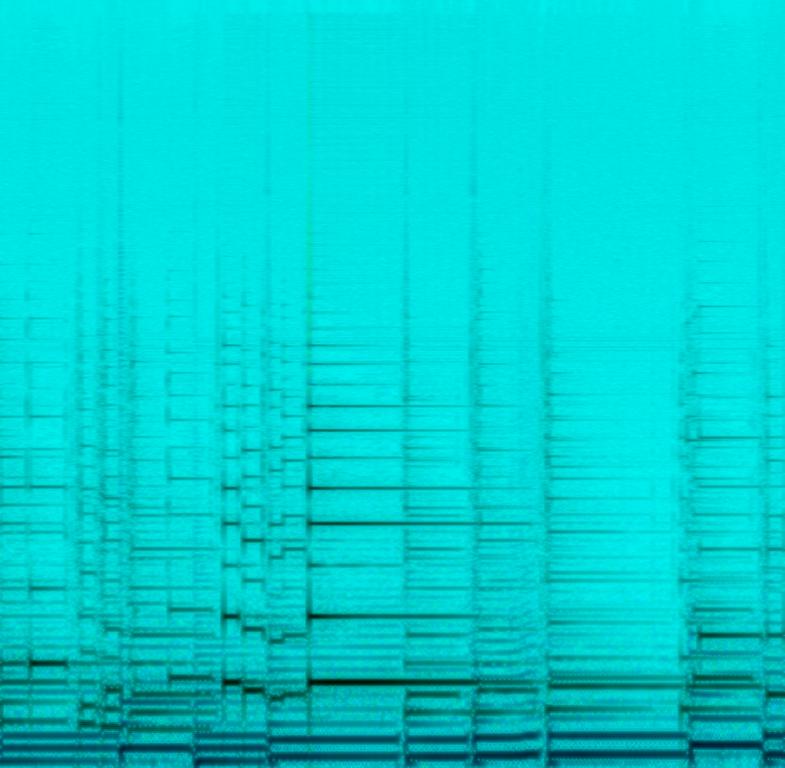
The low quality recording features a smooth buzzy bass guitar and chill, electric guitar melody playing. It is noisy and the stereo image is unbalanced, as the bass guitar is leaning toward the left channel. It sounds easygoing, chill and relaxing.